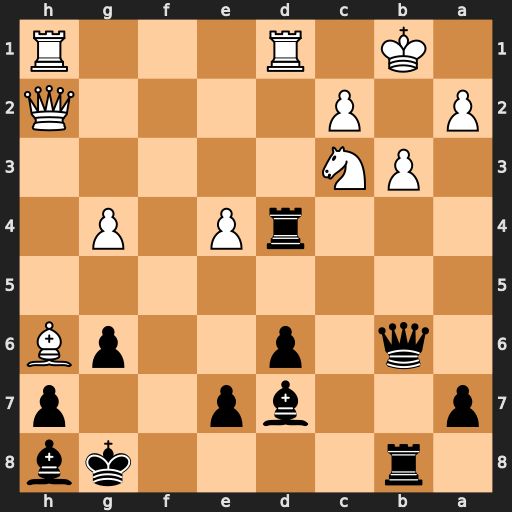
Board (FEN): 1r4kb/p2bp2p/1q1p2pB/8/3rP1P1/1PN5/P1P4Q/1K1R3R
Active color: b
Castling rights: -
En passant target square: -
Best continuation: Rxd1+ Nxd1 Qd4